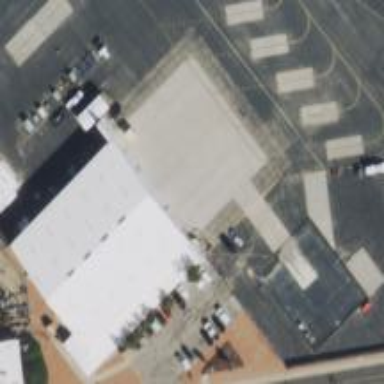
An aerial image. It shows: Hangar building located at airport.